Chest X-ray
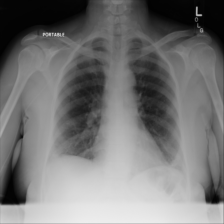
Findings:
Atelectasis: negative
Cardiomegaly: negative
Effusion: negative
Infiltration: positive
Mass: negative
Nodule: negative
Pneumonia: negative
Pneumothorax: negative
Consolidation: negative
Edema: negative
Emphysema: negative
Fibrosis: negative
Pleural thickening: negative
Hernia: negative